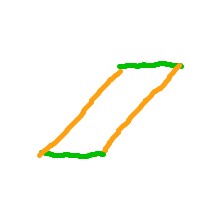
Shape: parallelogram